Question: I am trying to set up <URL> trunk build with CUDA options enabled.
I believe I have installed CUDA correctly, following <URL>.
In the cmake options for the PCL build, some options are unrecognised:

Is there something I can manually set 'CUDA_SDK_ROOT_DIR' to? Likewise for the other unfound options.
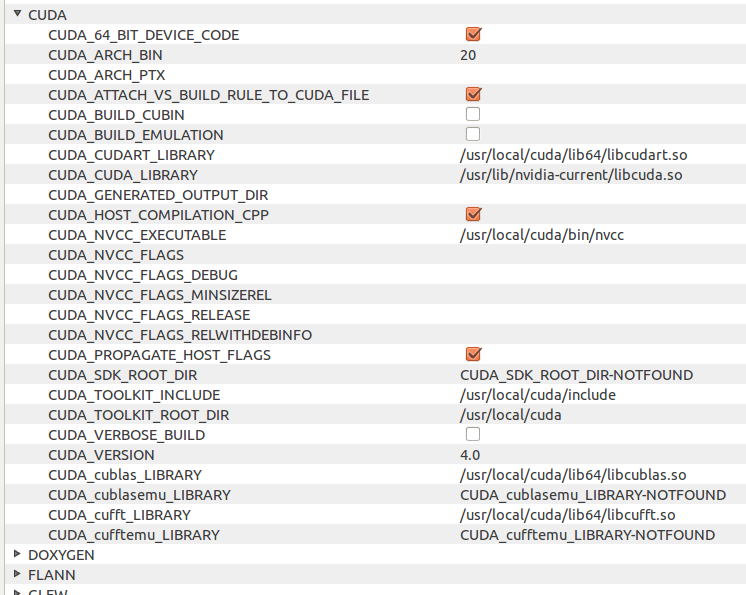
Answer: 'CUDA_SDK_ROOT_DIR' should be set to the direction in which you installed the NVIDIA's GPU Computing SDK. The GPU Computing SDK is downloadable from the same page at NVIDIA where you downloaded CUDA. By default, this SDK will install to '$HOME/NVIDIA_GPU_Computing_SDK'. Set it appropriately and then rerun cmake.
The 'CUDA_SDK_ROOT_DIR' variable is actually looking for the sub-directory beneath '$HOME/NVIDIA_GPU_Computing_SDK' that contains the version of CUDA you're using. For me, this is '$HOME/NVIDIA_GPU_Computing_SDK/CUDA/v4.1'.